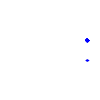
Particle: kaon